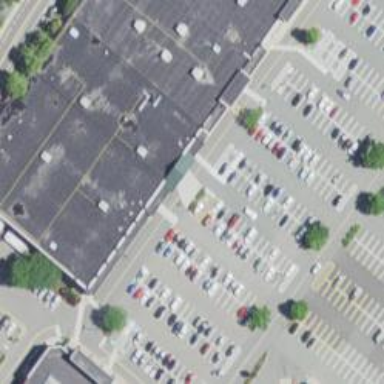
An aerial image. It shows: Supermarket.